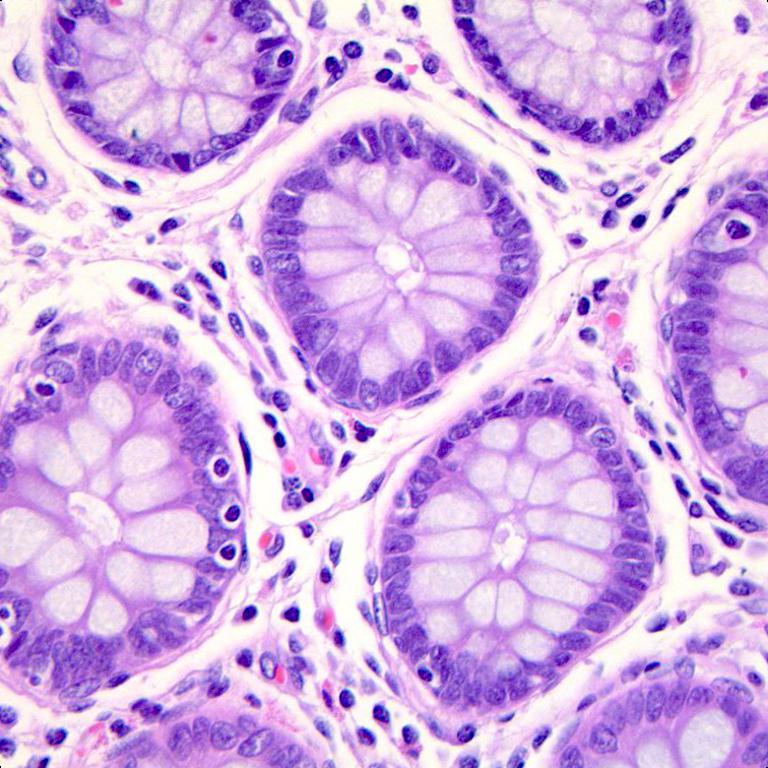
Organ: colon
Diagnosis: benign